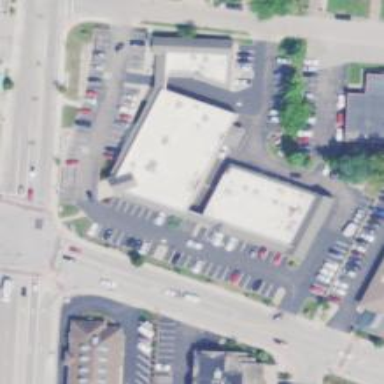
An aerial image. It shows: Pharmacy providing healthcare services.